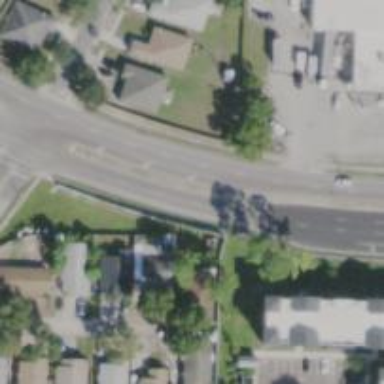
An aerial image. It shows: Footway along the road.